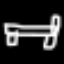
Label: bed